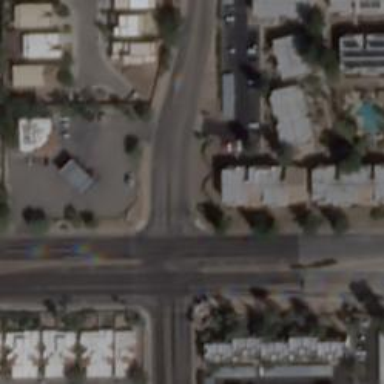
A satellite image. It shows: Marked crossing on the road.